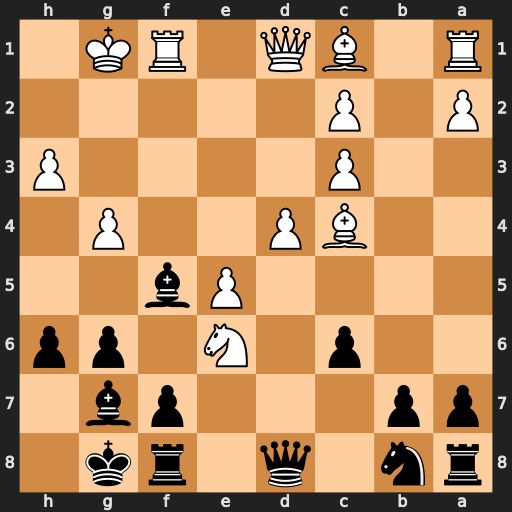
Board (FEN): rn1q1rk1/pp3pb1/2p1N1pp/4Pb2/2BP2P1/2P4P/P1P5/R1BQ1RK1
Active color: b
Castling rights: -
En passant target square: -
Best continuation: Bxe6 Bxe6 fxe6